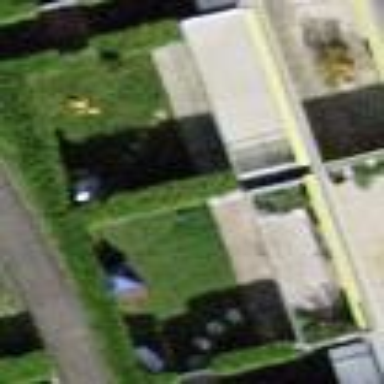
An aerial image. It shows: Garden enclosed by fence.